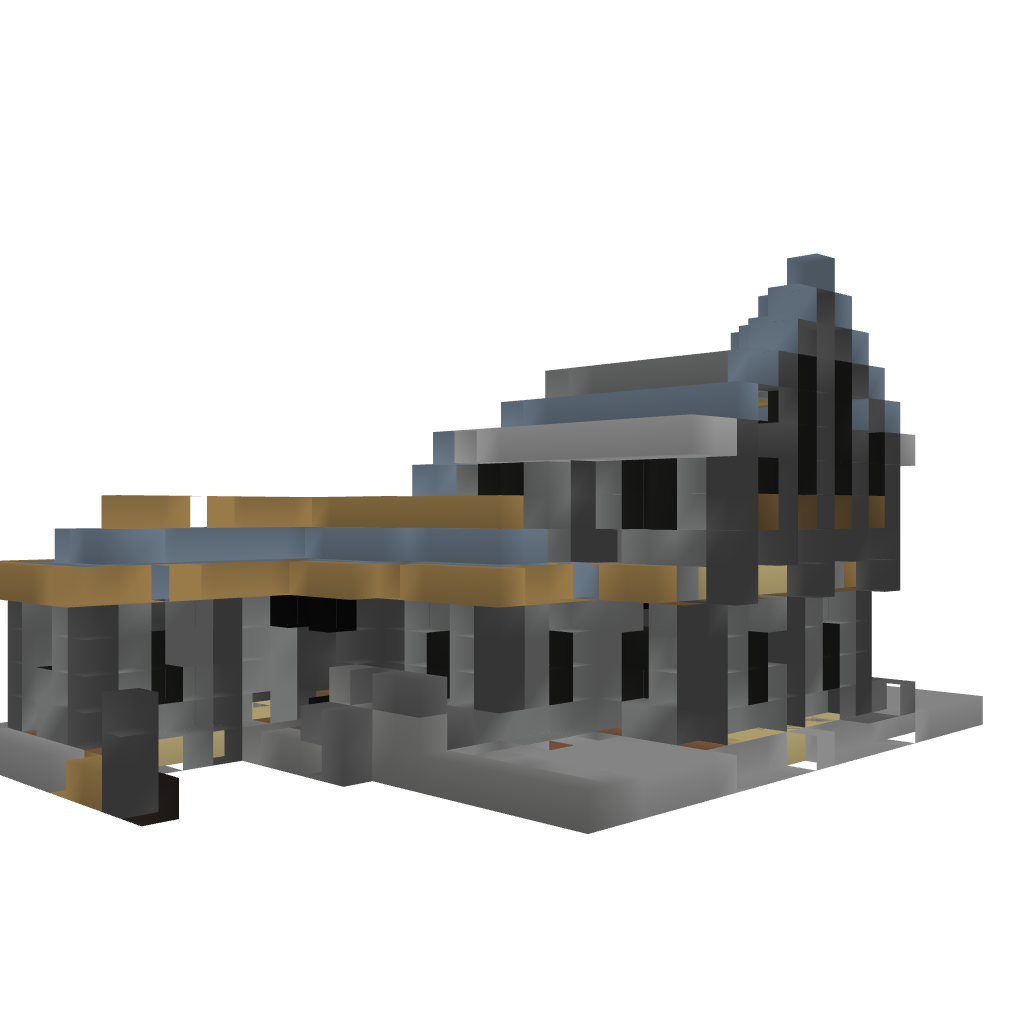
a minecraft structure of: Perfect Survival House